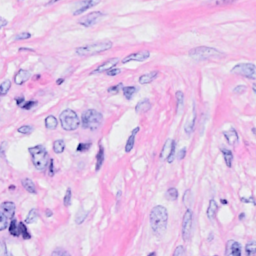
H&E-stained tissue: Breast